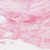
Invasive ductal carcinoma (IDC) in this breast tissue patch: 0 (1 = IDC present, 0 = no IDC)